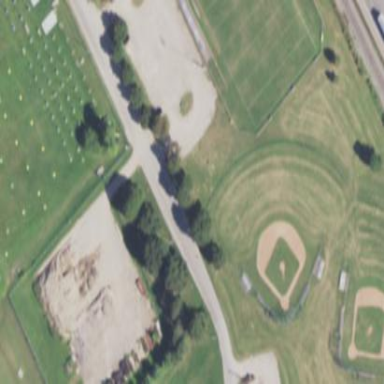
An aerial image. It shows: Baseball pitch for leisure land activities.